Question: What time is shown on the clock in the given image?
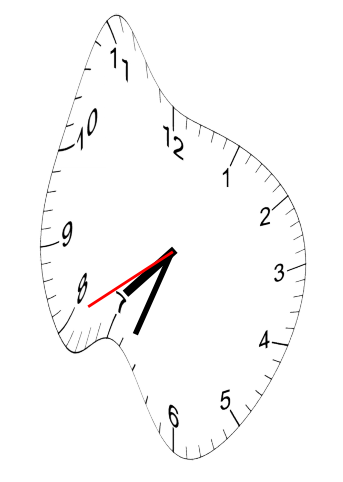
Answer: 07:33:40